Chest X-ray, AP view. Patient: 63 years old, sex F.
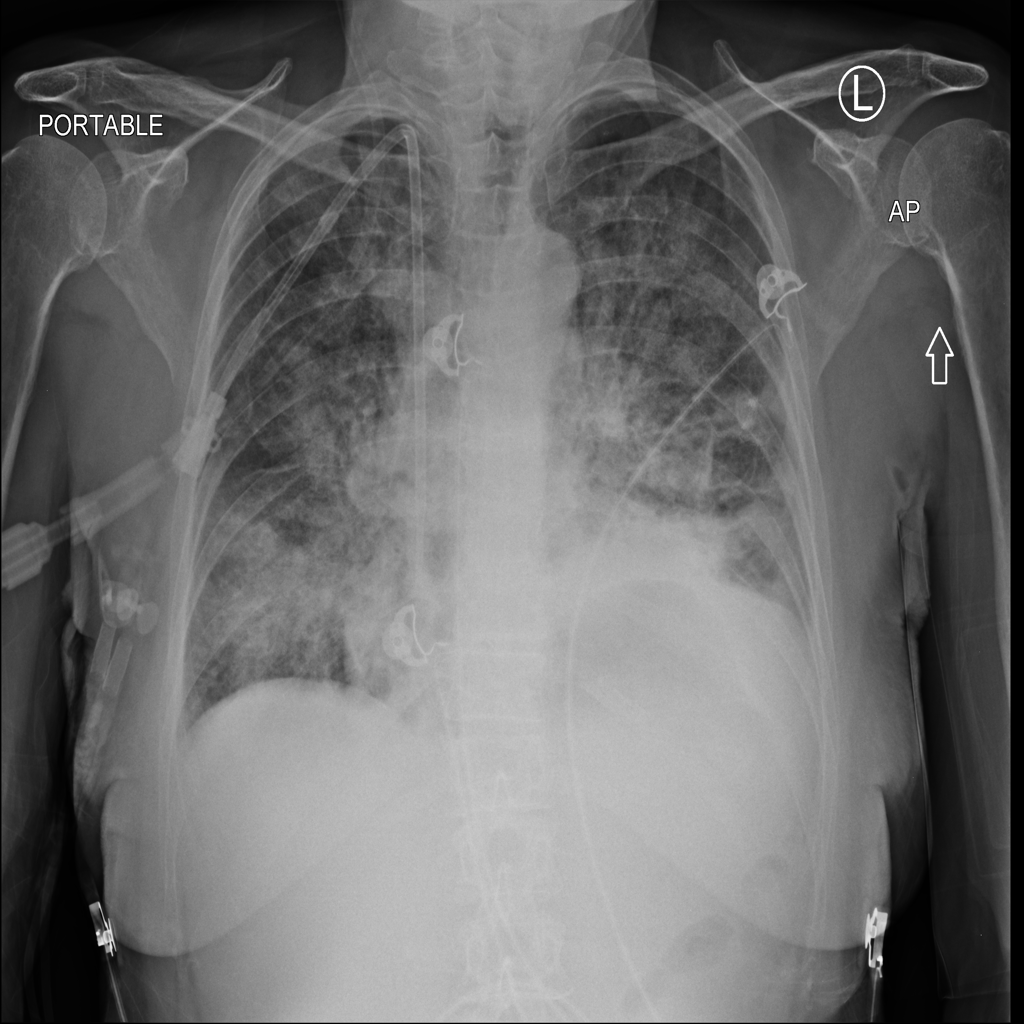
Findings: Edema, Infiltration, Pneumonia